Question: please do help me, i need to display a 3 hour graph with there minutes using highchart.
please see screenshot
thank you so much
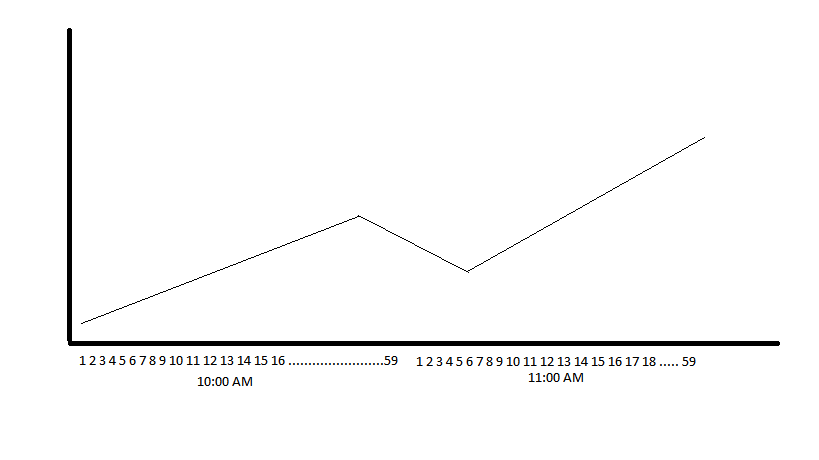
Answer: You can just extend the code below with your data
'''
<div id="container" style="height: 400px"></div>
'''
'''
var chart = new Highcharts.Chart({
chart: {
renderTo: 'container',
defaultSeriesType: 'line',
marginRight: 130,
marginBottom: 25
},
title: {
text: 'Highcharts',
x: -20 //center
},
subtitle: {
text: ' ',
x: -20
},
xAxis: {
categories: ['1', '2', '3', '4', '5', '6',
'7', '8', '9', '10', '11', '12']
},
yAxis: {
title: {
text: ' '
},
plotLines: [{
value: 0,
width: 1,
color: '#808080'}]
},
tooltip: {
formatter: function() {
return '<b>' + this.series.name + '</b><br/>' + this.x + ': ' + this.y;
}
},
legend: {
layout: 'vertical',
align: 'right',
verticalAlign: 'top',
x: -10,
y: 100,
borderWidth: 0
},
series: [
{
name: 'Time',
data: [3.9, 4.2, 5.7, 8.5, 11.9, 15.2, 17.0, 16.6, 14.2, 10.3, 6.6, 4.8]}]
});
'''
Here is the jsfiddle file <URL>